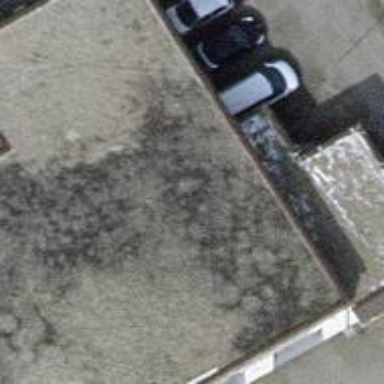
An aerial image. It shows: Building dedicated to vehicle inspection.